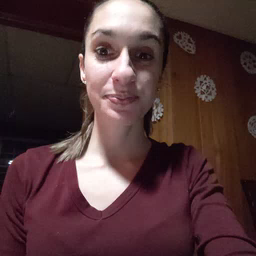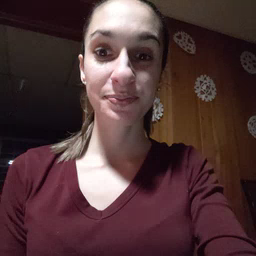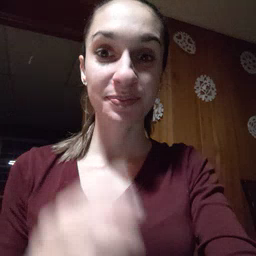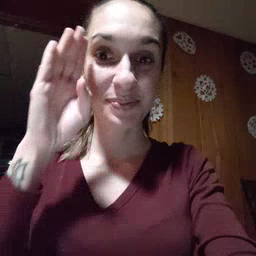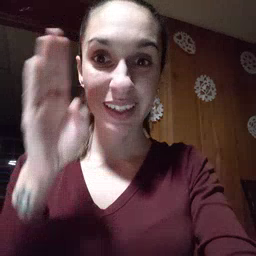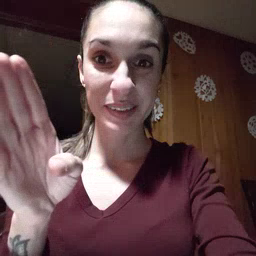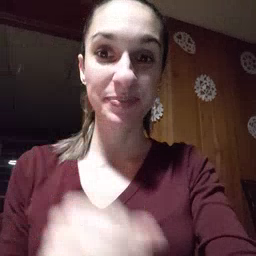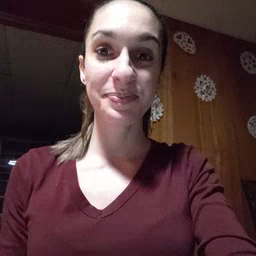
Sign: hello